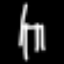
Label: chair